Brain MRI, t2w sequence, axial 2D slice.
Patient: age 52, sex F, weight 75 kg, height 1.65 m
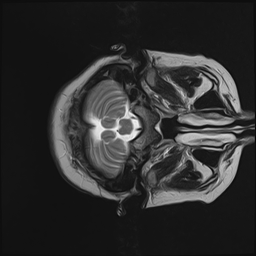